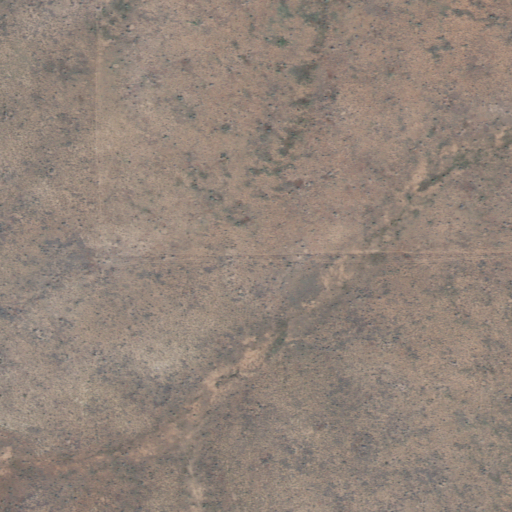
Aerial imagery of ridge(s) in Arizona named Little Hurricane Ridge containing shrub and grassland